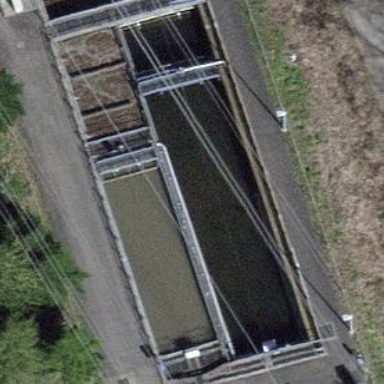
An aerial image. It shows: View of wastewater plant.